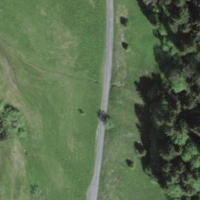
EUNIS habitat code: 24
Species observed at this site:
Cypripedium calceolus
Colchicum autumnale
Succisa pratensis
Parnassia palustris
Equisetum arvense
Filipendula ulmaria